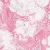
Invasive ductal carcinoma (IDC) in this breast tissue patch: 0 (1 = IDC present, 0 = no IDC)